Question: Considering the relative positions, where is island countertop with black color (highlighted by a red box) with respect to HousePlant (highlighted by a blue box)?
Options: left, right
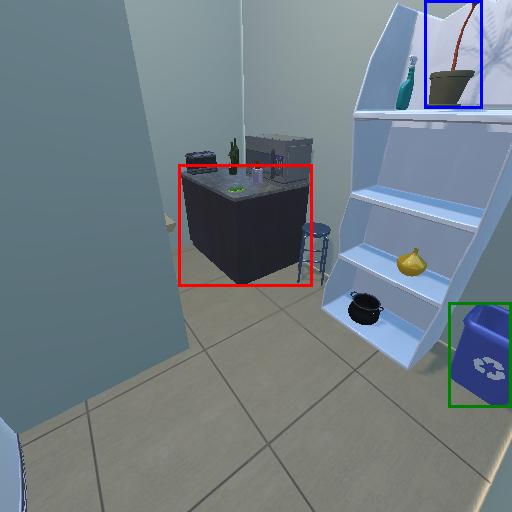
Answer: left